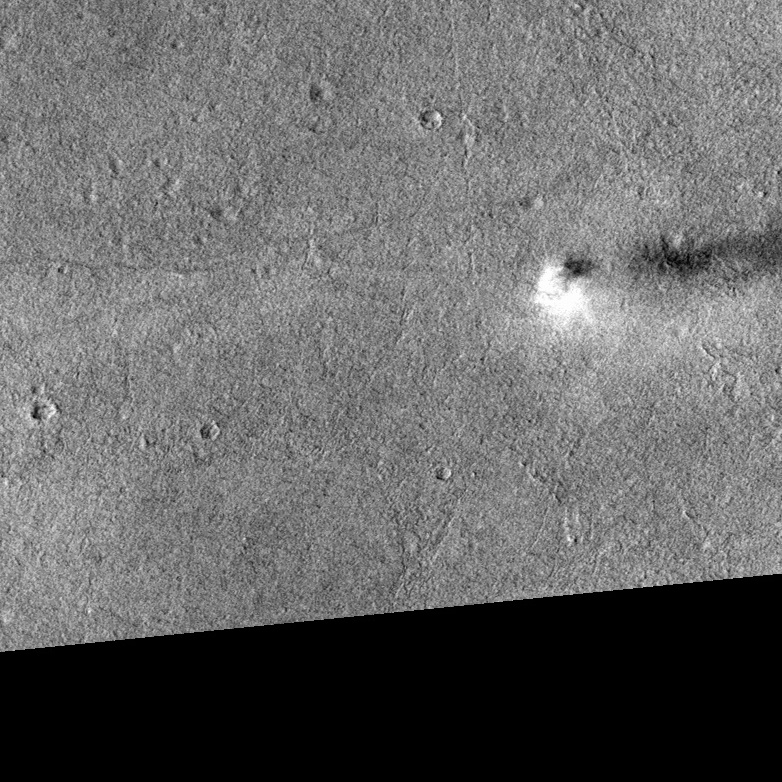
Label: dustdevil